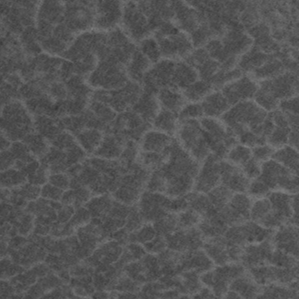
Label: frost